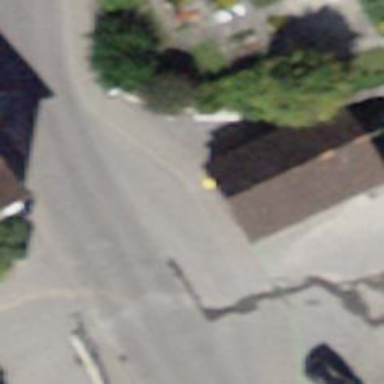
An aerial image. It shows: Post box.